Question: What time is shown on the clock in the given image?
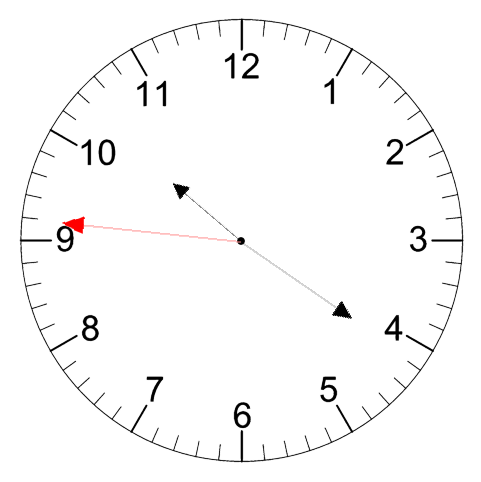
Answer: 10:20:46